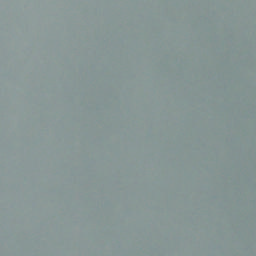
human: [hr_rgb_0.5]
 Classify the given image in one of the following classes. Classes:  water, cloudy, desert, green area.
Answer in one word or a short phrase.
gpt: cloudy